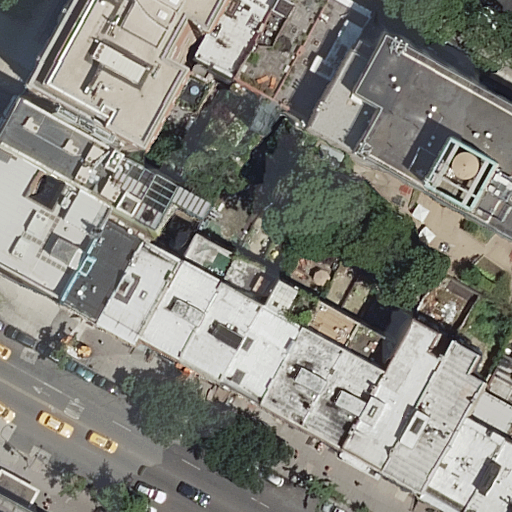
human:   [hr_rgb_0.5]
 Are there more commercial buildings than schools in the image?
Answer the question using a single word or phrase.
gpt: no

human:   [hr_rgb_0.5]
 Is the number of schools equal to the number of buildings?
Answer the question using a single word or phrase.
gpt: no

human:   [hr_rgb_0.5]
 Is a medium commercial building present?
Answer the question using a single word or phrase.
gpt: no

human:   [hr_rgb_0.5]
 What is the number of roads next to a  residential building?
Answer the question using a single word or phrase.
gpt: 2

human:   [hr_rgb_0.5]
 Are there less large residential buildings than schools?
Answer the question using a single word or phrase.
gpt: no

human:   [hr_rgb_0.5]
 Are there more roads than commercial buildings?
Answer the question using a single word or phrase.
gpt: yes

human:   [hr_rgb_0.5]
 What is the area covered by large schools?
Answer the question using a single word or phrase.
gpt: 663m2

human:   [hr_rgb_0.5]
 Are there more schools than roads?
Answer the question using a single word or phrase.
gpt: no

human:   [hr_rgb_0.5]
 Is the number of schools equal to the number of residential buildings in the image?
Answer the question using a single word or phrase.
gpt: no

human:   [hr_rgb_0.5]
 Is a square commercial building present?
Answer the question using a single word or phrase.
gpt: no

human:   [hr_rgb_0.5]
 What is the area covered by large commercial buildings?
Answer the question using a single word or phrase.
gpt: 0m2

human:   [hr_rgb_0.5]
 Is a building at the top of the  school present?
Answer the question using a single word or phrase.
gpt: no

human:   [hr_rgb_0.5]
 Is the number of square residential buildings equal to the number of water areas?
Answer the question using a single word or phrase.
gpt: yes

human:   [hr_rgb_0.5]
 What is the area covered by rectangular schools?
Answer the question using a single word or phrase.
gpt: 0m2

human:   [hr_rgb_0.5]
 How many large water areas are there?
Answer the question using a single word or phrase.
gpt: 0

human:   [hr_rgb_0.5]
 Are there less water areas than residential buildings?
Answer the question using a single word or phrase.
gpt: yes

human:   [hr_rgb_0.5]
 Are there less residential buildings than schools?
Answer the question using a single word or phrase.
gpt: no

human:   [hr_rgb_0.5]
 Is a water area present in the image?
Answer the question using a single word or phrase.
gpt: no

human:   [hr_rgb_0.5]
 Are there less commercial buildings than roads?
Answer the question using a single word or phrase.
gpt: yes

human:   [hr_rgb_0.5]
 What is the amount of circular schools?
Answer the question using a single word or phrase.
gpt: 0

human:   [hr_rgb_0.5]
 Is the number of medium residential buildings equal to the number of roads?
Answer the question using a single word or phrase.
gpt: no

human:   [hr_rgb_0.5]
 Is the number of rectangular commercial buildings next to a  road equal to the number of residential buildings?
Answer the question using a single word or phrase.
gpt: no

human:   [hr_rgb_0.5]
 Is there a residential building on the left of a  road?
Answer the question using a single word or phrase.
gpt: yes

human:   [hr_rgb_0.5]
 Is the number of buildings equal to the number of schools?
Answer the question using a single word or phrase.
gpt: no

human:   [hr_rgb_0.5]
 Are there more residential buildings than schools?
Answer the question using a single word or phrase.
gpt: yes

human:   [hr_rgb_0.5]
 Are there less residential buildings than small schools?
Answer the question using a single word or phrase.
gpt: no

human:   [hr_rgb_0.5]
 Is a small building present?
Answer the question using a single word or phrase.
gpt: yes

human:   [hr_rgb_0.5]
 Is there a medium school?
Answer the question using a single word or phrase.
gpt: no

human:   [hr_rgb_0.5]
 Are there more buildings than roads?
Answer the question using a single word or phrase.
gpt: yes

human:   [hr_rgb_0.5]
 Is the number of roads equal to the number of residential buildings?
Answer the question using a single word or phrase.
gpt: no

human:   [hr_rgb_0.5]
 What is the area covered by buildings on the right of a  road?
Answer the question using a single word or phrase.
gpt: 3007m2

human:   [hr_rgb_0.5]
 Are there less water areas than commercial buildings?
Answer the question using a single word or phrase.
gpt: no

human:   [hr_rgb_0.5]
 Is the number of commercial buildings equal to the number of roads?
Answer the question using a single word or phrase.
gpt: no

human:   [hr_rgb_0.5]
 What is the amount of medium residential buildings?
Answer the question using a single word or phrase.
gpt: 12

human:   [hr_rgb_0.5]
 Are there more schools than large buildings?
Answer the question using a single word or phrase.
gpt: no

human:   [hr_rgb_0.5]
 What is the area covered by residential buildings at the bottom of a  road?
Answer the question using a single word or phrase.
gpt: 2714m2